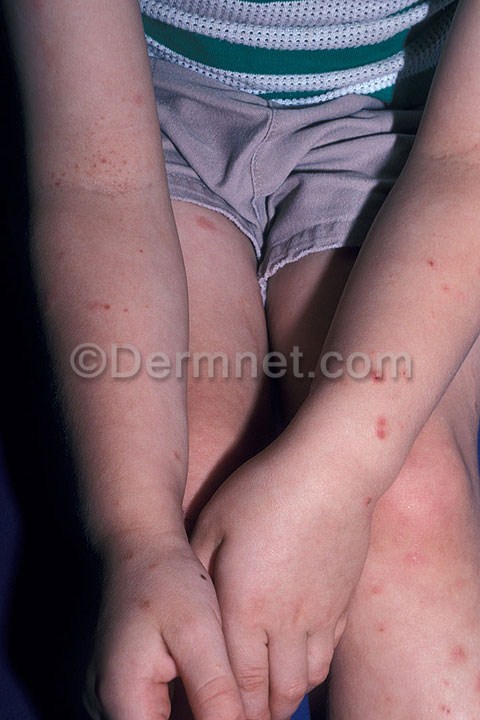
Disease: Scabies Lyme Disease and other Infestations and Bites